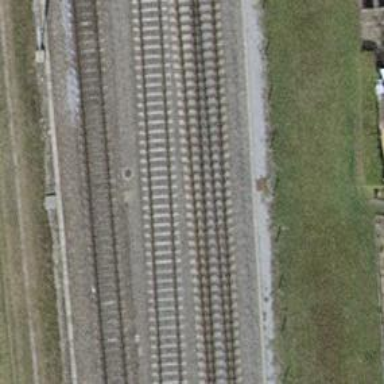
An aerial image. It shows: Single-track railway with electrified contact lines.